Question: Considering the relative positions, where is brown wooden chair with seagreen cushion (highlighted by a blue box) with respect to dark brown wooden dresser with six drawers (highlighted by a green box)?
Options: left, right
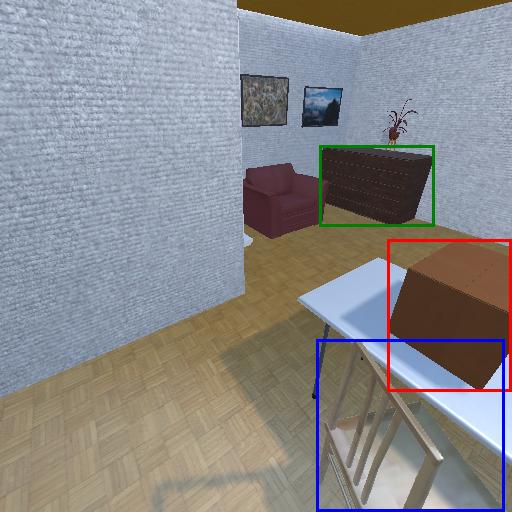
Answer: left